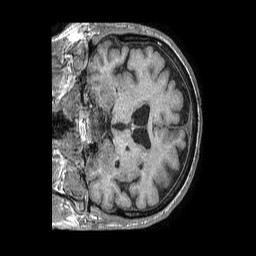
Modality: T1w
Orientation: coronal
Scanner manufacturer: philips
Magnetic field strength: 1.5 T
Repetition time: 0.007759 s
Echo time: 0.003608 s